Question: What the script does is hide the input element and show the "thanks message".
But prior to this I need it to validate if input 'emailfield' is validated, and show the "thanks message" only if that happens.
Thanks!
'''
var nextStep = document.querySelector('#nextStep');
nextStep.addEventListener('click', function(e) {
e.preventDefault()
// Hide first view
document.getElementById('my_form').style.display = 'none';
// Show thank you message element
document.getElementById('thank_you').style.display = 'block';
});
'''
'''
<form class="row row-cols-lg-auto g-2 align-items-center justify-content-end">
<div class="col-12" id="my_form">
<input id="emailfield" type="email" class="form-control" placeholder="Ingresa tu Email" required="required">
</div>
<div class="col-12" id="thank_you" style="display: none;">
Gracias por subscribirse!
</div>
<div class="col-12">
<button type="submit" class="btn btn-primary-soft m-0" name="subscribirse" id="nextStep">Subscribirse</button>
</div>
</form>
'''

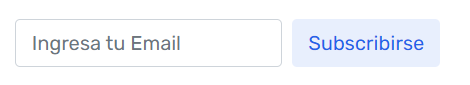
Answer: '''
var nextStep = document.querySelector('#nextStep');
nextStep.addEventListener('click', function (e) {
e.preventDefault()
let inputEmail = document.querySelector('#emailfield')
if (/.*\@.*\..*/.test(inputEmail.value)) {
// validation passed
// Hide first view
document.getElementById('my_form').style.display = 'none';
// Show thank you message element
document.getElementById('thank_you').style.display = 'block';
} else {
// validation not passed
}
});
'''
Instead of this regexp you can use any that you want